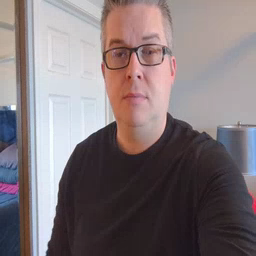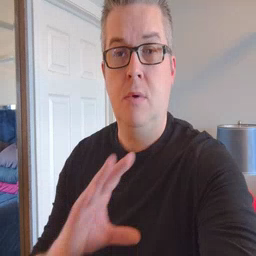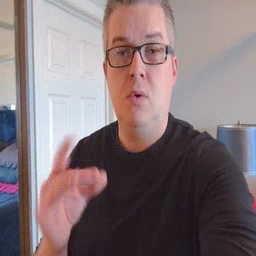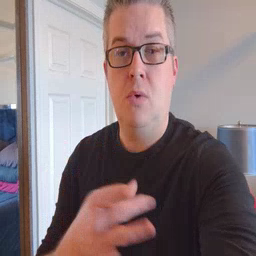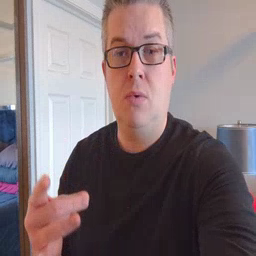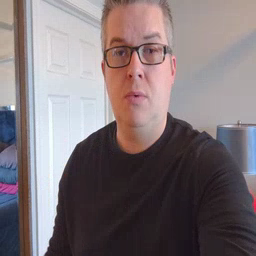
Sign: story